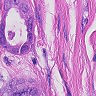
Metastatic tissue present: yes